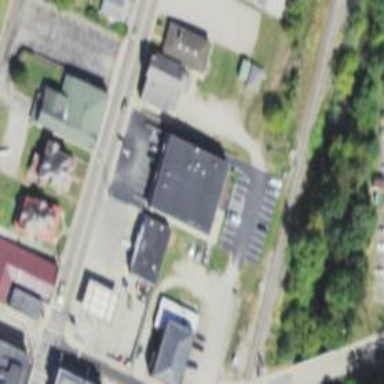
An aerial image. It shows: Pharmacy.